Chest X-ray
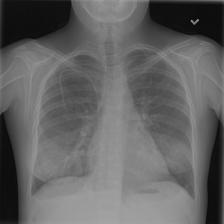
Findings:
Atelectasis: negative
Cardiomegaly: negative
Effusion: negative
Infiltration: positive
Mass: negative
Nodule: positive
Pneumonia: negative
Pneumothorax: negative
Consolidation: negative
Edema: negative
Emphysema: negative
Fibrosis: negative
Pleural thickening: negative
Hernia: negative